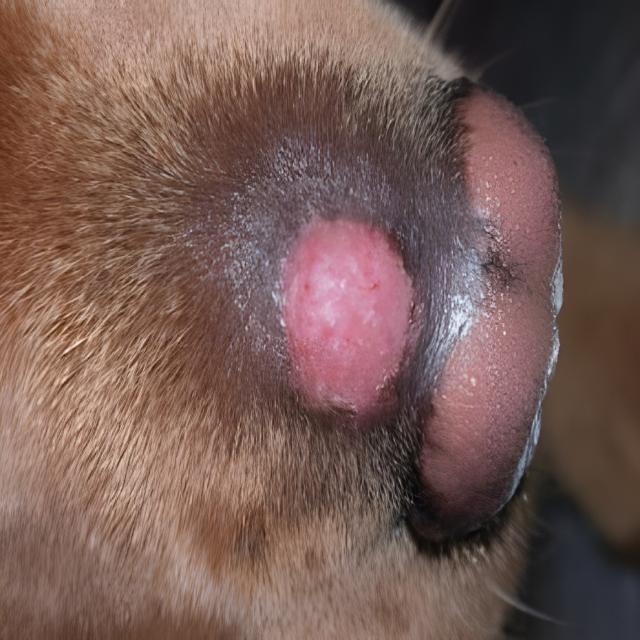
Canine ringworm (Dermatophytosis) — fungal infection caused by Microsporum or Trichophyton. Presents with circular alopecia, scaling, crusting, and broken hairs.